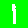
Digit: 1